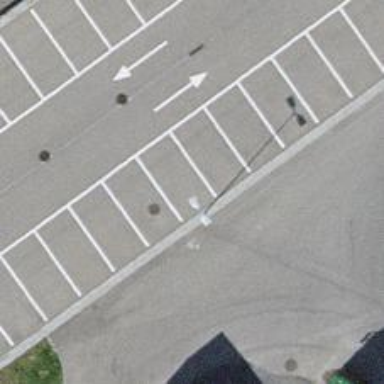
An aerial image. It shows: Support pole.